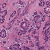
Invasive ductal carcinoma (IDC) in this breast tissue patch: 1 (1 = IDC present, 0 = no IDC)